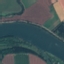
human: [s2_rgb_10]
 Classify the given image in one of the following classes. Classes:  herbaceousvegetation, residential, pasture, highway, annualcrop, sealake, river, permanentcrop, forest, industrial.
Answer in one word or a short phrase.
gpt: River